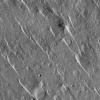
Atmospheric dust classification: not_dusty